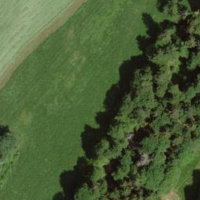
EUNIS habitat code: 41
Species observed at this site:
Cardamine heptaphylla